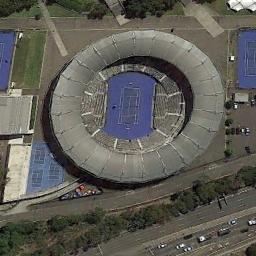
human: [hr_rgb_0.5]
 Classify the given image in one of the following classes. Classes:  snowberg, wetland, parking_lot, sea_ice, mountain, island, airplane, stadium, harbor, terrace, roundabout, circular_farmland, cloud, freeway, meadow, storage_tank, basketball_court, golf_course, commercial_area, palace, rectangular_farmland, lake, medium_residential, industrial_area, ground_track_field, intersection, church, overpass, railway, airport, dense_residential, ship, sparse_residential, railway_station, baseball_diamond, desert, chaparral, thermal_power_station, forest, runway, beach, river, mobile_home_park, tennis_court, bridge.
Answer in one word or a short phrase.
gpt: stadium